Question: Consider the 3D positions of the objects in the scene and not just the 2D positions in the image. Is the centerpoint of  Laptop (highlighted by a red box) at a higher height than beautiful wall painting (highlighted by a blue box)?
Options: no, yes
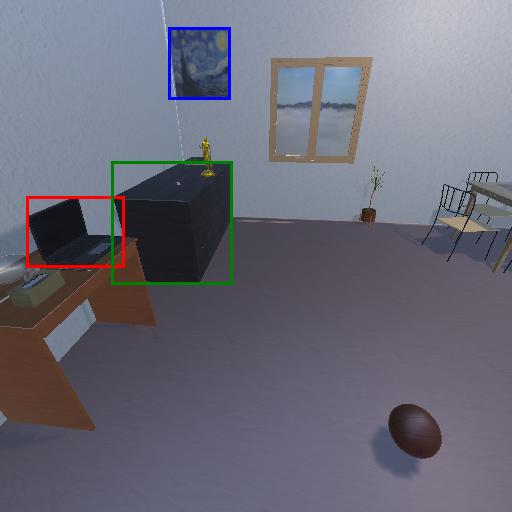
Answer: no